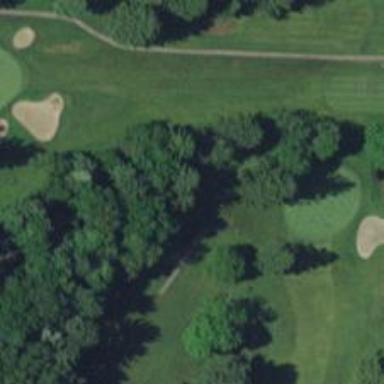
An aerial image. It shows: Golf tee.